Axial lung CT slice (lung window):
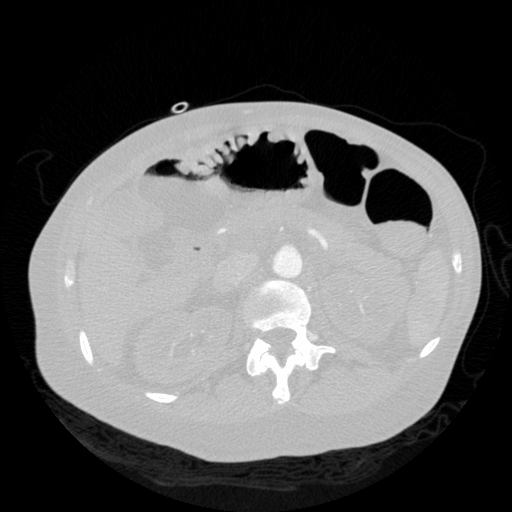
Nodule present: no